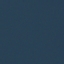
Land use / land cover class: SeaLake